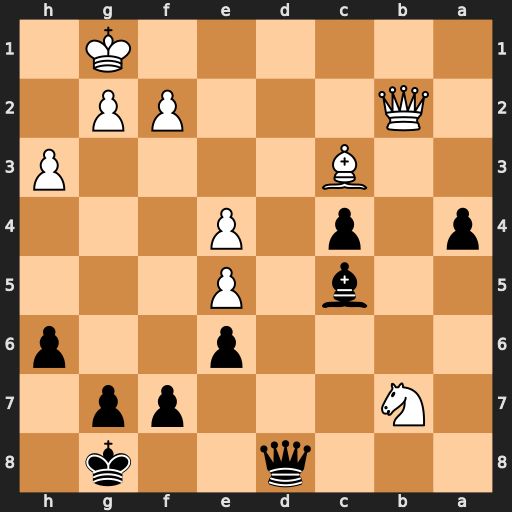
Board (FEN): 3q2k1/1N3pp1/4p2p/2b1P3/p1p1P3/2B4P/1Q3PP1/6K1
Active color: b
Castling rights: -
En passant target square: -
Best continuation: Qd1+ Kh2 a3 Qa1 Qxa1 Bxa1 Bb4